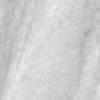
Label: change